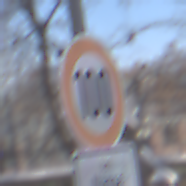
Verkehrszeichen: Geschwindigkeit100
Zusatzzeichen unten: BeiNaesse
Umgebung: Outdoor, Special
Tageszeit: MorningAfternoon
Wetter: Clear
Licht: Natural
Jahreszeit: Winter
Kontrast: HighContrast